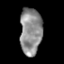
Tissue: skin
Cell type: Epithelial cells
Senescence score: 0.2714
Nuclear area (px): 993
Mean DAPI intensity: 142.684